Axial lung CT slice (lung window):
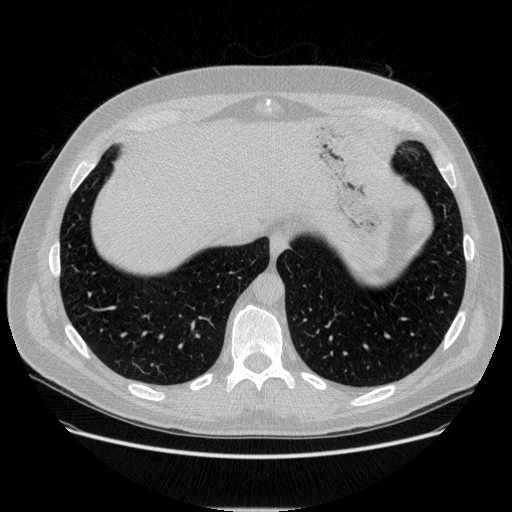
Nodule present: no